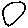
Label: circle